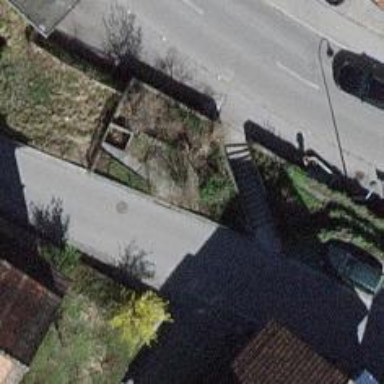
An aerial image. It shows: Set of steps on the road.